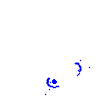
Particle: pion